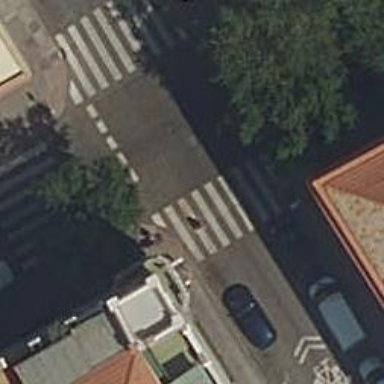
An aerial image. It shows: Uncontrolled road crossing.